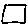
Label: square